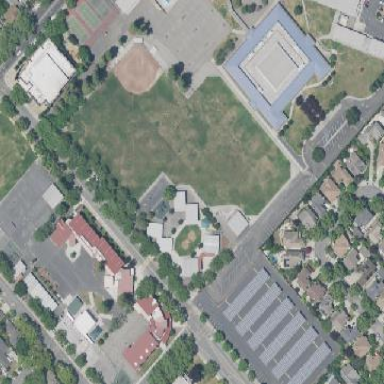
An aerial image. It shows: Kindergarten.